Question: I am having a simple layout with a fixed left navigation and a centered page, now the issue in on low resolutions the fixed navigation is comping on the content area which I want to prevent, but I am not able to do so.
<URL>
Any idea how I can keep my page centered and even the fixed with div just adjacent to it without overlapping my elements when screen resolution is low
What I want is like this no matter whatever resolution it is in, the page should be centered but the navigation should sit right besides the page and shouldn't overlap page

CSS
'''
.page_wrapper {
min-width: 750px;
max-width: 750px;
margin: 20px auto;
border: 1px solid #ff0000;
}
.content_wrapper {
margin: auto;
max-width: 700px;
margin-left: 120px;
}
p,
ul {
margin: 0;
padding: 0;
}
p {
margin-bottom: 20px;
}
#nav {
left: 300px;
list-style: none;
position: fixed;
top: 20px;
}
#nav li {
margin-bottom: 2px;
}
#nav a {
background: #ededed;
color: #666;
display: block;
font-size: 11px;
padding: 5px 10px;
text-decoration: none;
text-transform: uppercase;
}
#nav a:hover {
background: #dedede;
}
#nav .current a {
background: #666;
color: #ededed;
}
.current {
background: red;
}
.section {
border-bottom: 5px solid #ccc;
padding: 20px;
}
.section p:last-child {
margin-bottom: 0;
}
'''
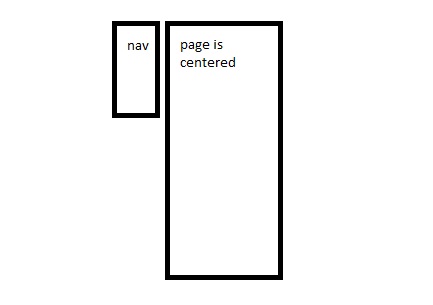
Answer: I've made an example fiddle for you, what you just need is a wrapper div and a content div which is floated to right
<URL>
I've changed some of the container div layout and basically you can wrap up the contents in your container
HTML
'''
<div class="main_container">
<nav class="content_navigation">
<ul id="nav">
<li class="current"><a href="#section-1">Section 1</a></li>
<li><a href="#section-2">Section 2</a></li>
<li><a href="#section-3">Section 3</a></li>
<li><a href="#section-4">Section 4</a></li>
<li><a href="#section-5">Section 5</a></li>
</ul>
</nav>
<div class="right_content">
<div class="section" id="section-1">
<strong>Section 1</strong>
</div>
<div class="section" id="section-2">
<strong>Section 2</strong>
</div>
<div class="section" id="section-3">
<strong>Section 3</strong>
</div>
<div class="section" id="section-4">
<strong>Section 4</strong>
</div>
<div class="section" id="section-5">
<strong>Section 5</strong>
</div>
</div>
</div>
'''
CSS
'''
html, body {
height: 100%;
width: 100%;
}
.main_container {
width: 900px;
min-width: 900px;
margin: 0 auto;
background: #ffffff;
}
.content_navigation {
width: 205px;
position: fixed;
margin-top: 120px;
}
.right_content {
float: right;
width: 675px;
border-left: 1px solid #252525;
margin-top: 25px;
}
#nav {
list-style: none;
}
#nav li {
margin-bottom: 2px;
}
#nav a {
background: #ededed;
color: #666;
display: block;
font-size: 11px;
padding: 5px 10px;
text-decoration: none;
text-transform: uppercase;
}
#nav a:hover {
background: #dedede;
}
#nav .current a {
background: #666;
color: #ededed;
}
.current {
background: red;
}
.section {
border-bottom: 5px solid #ccc;
padding: 20px;
}
.section p:last-child {
margin-bottom: 0;
}
'''